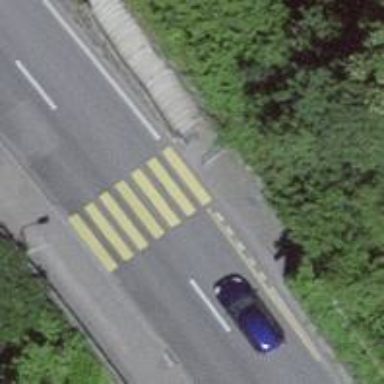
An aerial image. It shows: Set of steps on the road.